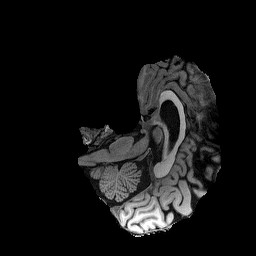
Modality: T1w
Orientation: axial